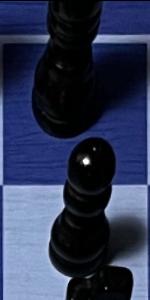
Label: Pawn_Black